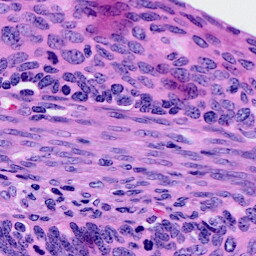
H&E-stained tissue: Cervix